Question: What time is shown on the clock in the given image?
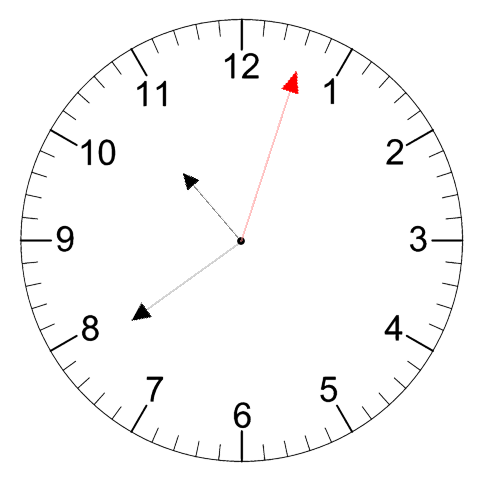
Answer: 10:39:03